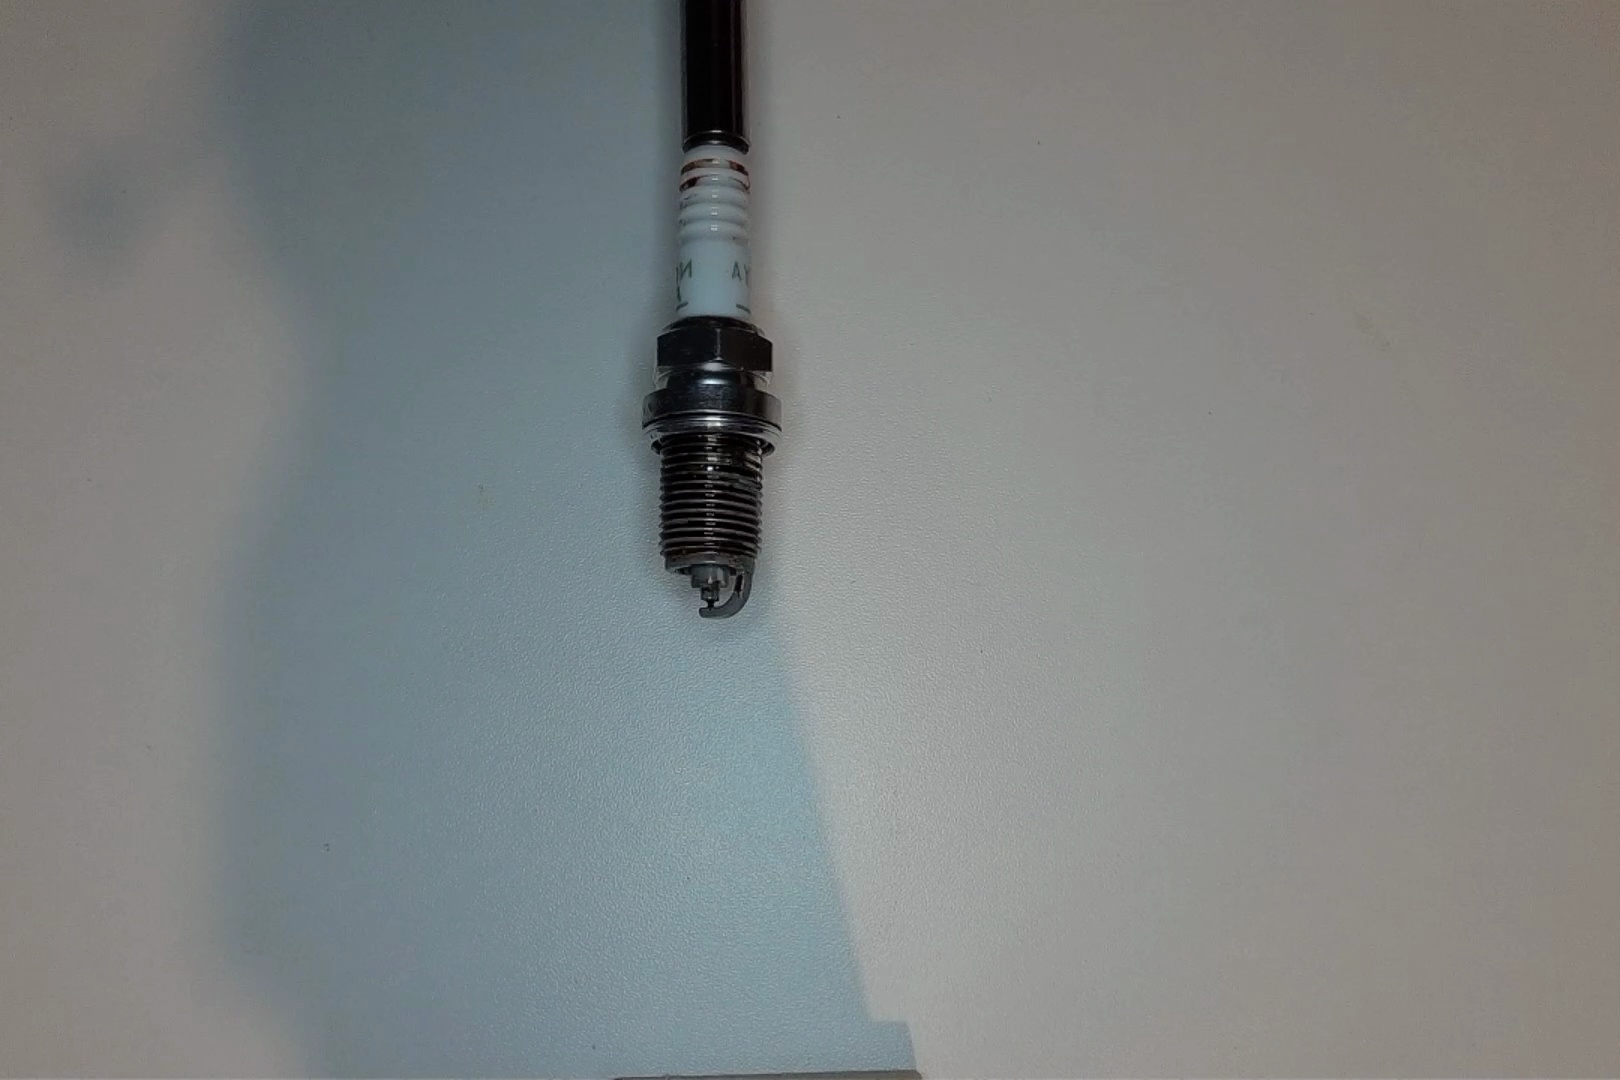
Label: anomaly